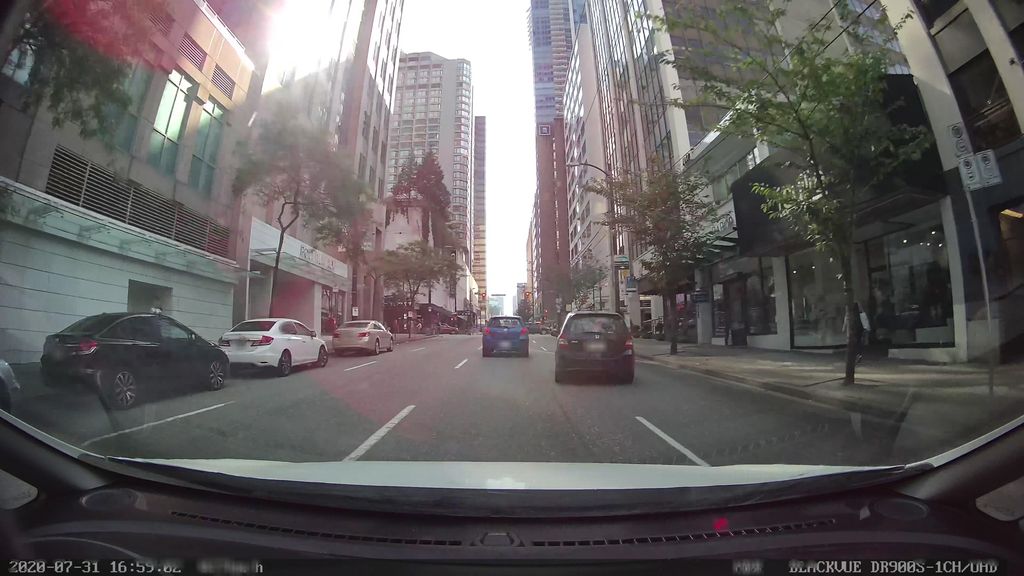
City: vancouver